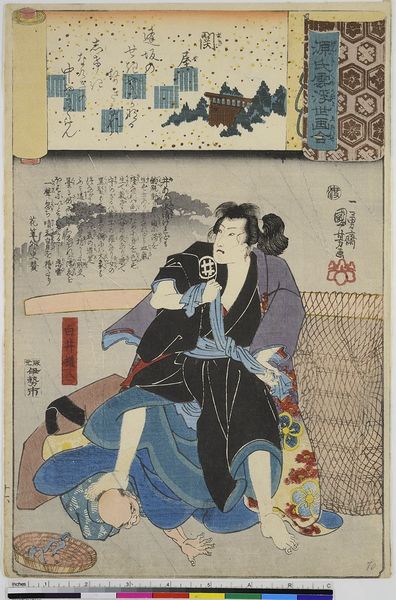
Titel: Sekiya, Blatt 16 aus der Serie: Genji Wolken zusammen mit Ukiyo-e
Künstler: Utagawa Kuniyoshi
Standort: Hamburg
Institution: Museum für Kunst und Gewerbe Hamburg
Schlagwörter: fuß, hand, kampf, kopf, mann, blumen, kleid, männer, schwarz, blüten, gürtel, haus, muster, alt, wand, knoten, boden, figur, decke, person, holzschnitt, japan, schrift, berge, farben, grafik, füsse, glatze, japanisch, schriftzeichen, gestalt, druckgraphik, druckgrafik, literatur, rolle, hilfe, schriftrolle, zeit, netz, schwar, farbholzschnitt, pferdeschwanz, ringen, treten, judo, sumo, edo, charaktere, reproduktionen, kampfsport, druckerzeugnisse, ukiyo, lit, literarische, genji, samurai